Field crop: maize
Growth stage: 2
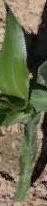
Species: maize